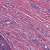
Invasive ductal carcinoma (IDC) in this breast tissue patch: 1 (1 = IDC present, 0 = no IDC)